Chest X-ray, PA view. Patient: 66 years old, sex M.
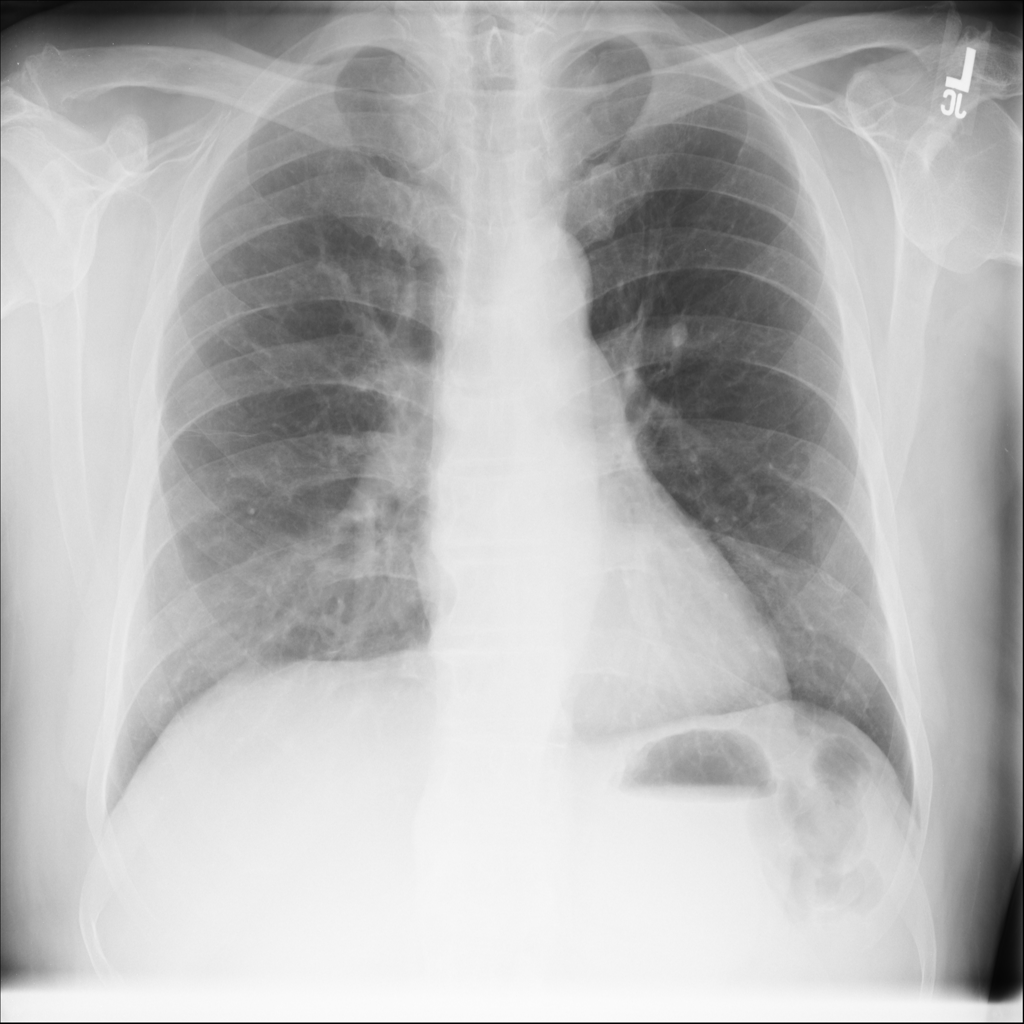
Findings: Effusion